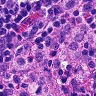
Metastatic tissue present: no